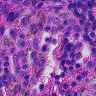
Metastatic tissue present: no